Question: How to center 'JTable' cells to the middle of the 'JTable'?
I am using table to paint boxes in the table, but when resized, the cells remain left-top aligned. When the table fits the cells nicely, it is not a problem. But when I resize the window (and the table with it), it is wrong:

My question is, is it possible to make the cells appear in the middle of the table? I suppose I could use glues on sides (this is 'BorderLayout'), but I would rather take this approach.
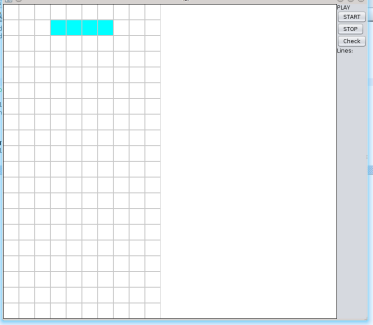
Answer: Since your 'TableCellRenderer' is just painting colored blocks, you could put the table in a 'FlowLayout' and override 'getPreferredScrollableViewportSize()'.
'''
private static final int WIDE = 10;
private static final int HIGH = 20;
private static final int SIZE = 50;
...
@Override
public Dimension getPreferredScrollableViewportSize() {
return new Dimension(WIDE * SIZE, HIGH * SIZE);
}
'''